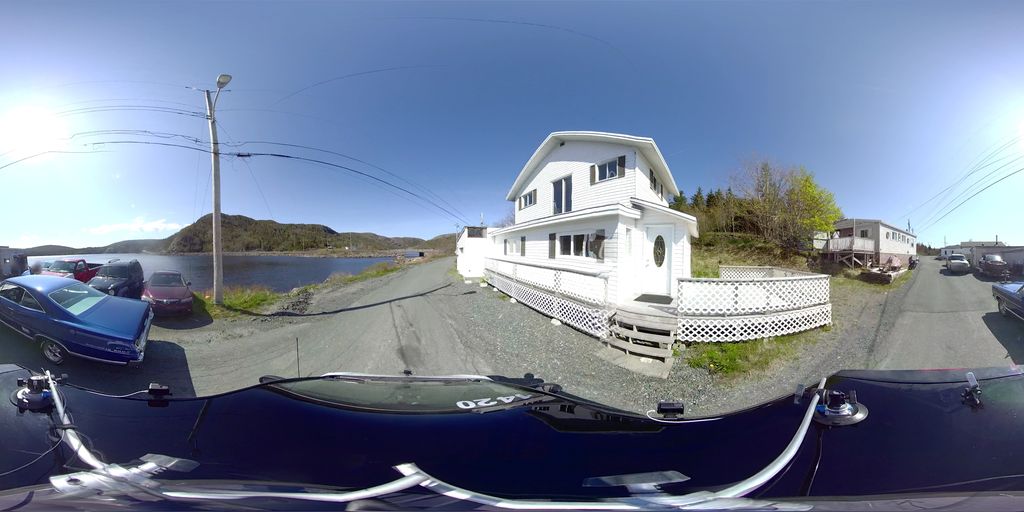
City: st_johns